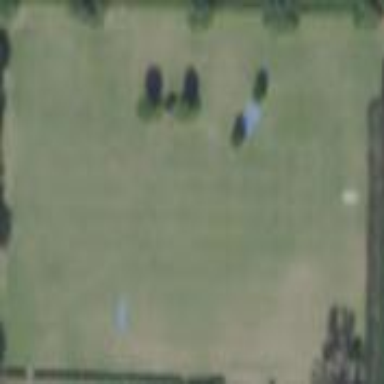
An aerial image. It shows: Grassy equestrian pitch for leisure land activities.